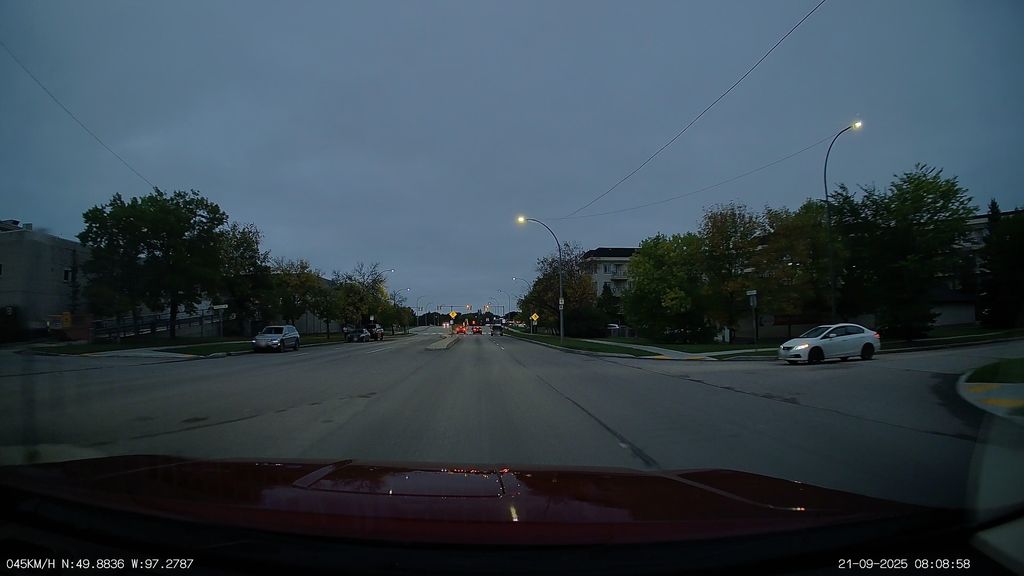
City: winnipeg